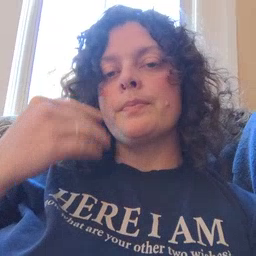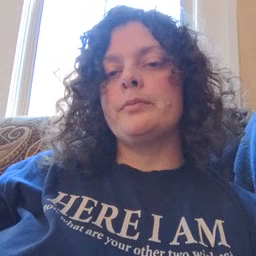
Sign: home